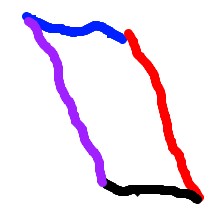
Shape: parallelogram